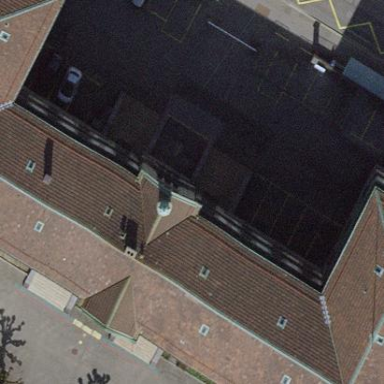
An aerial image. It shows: School building with hipped roof design.